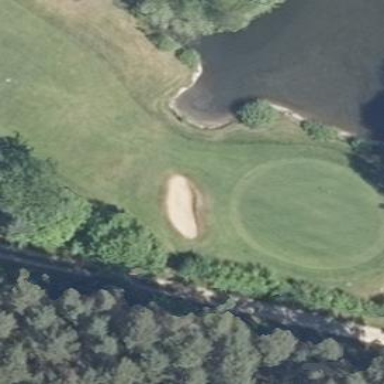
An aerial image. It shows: Golf green.